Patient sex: F
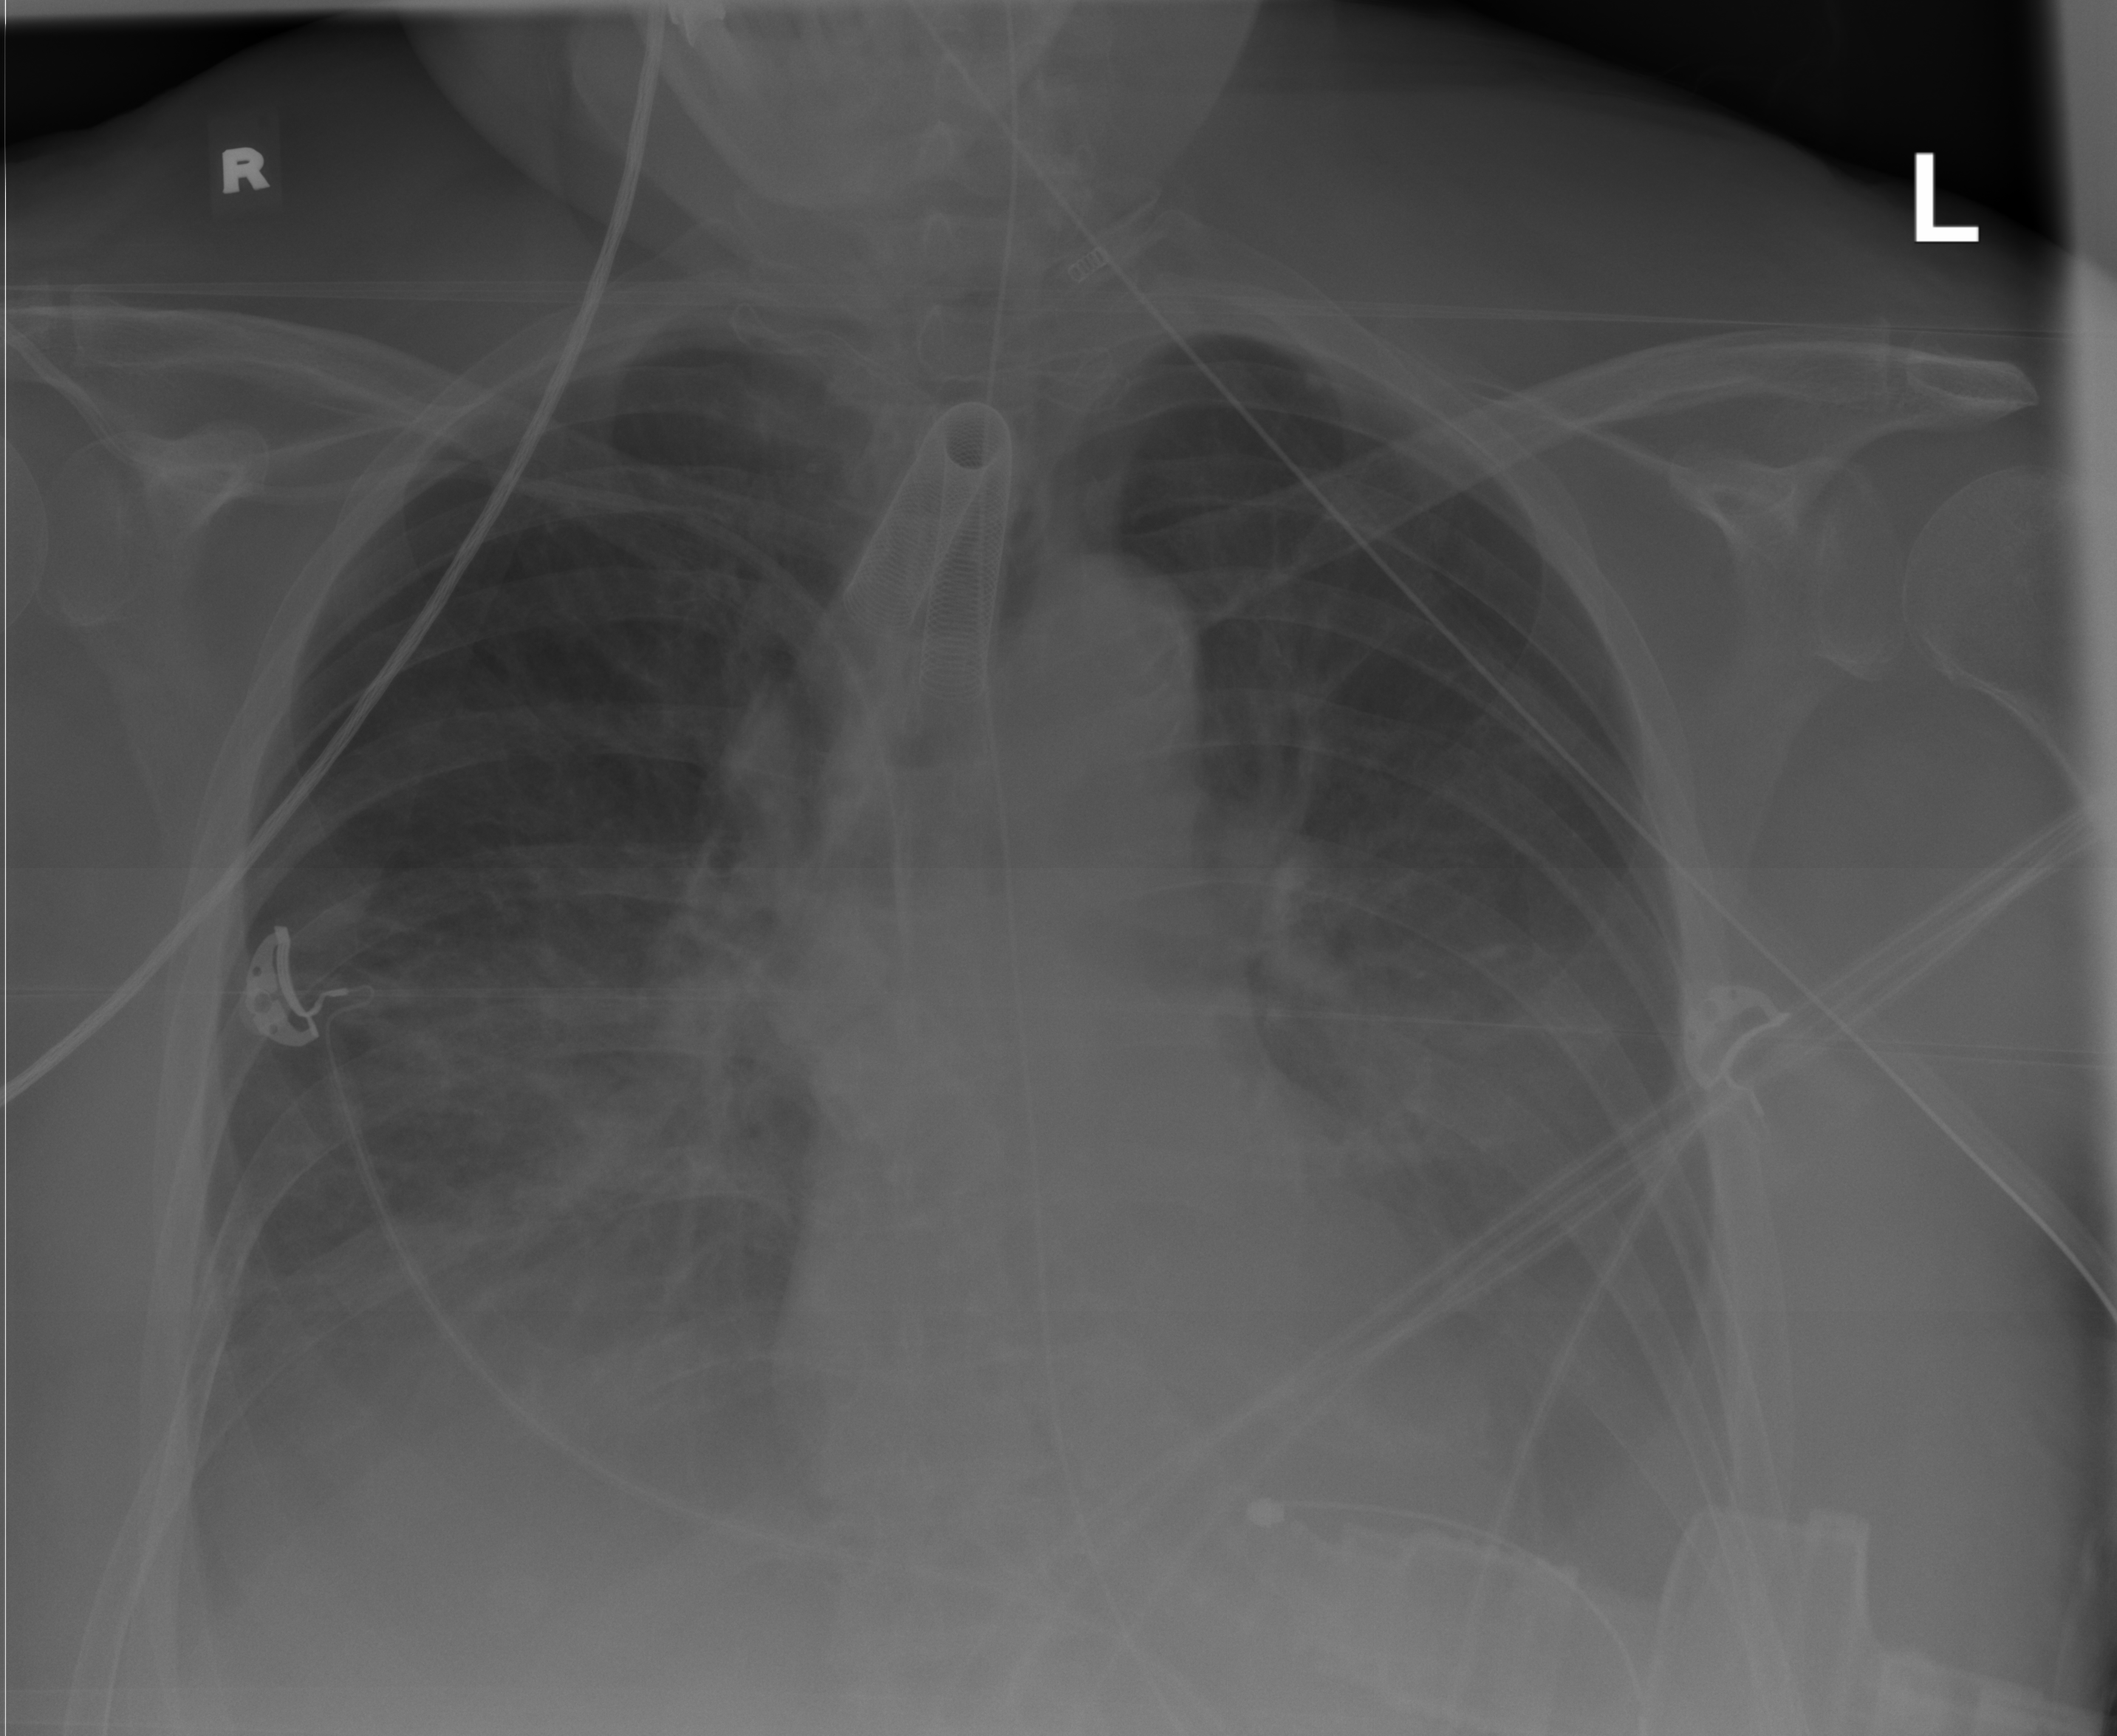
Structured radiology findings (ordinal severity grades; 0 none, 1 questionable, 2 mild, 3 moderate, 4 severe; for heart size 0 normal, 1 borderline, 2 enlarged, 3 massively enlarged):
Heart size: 0
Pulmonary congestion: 2
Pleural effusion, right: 2
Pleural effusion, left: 3
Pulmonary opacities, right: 0
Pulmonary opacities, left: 0
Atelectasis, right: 0
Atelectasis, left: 2